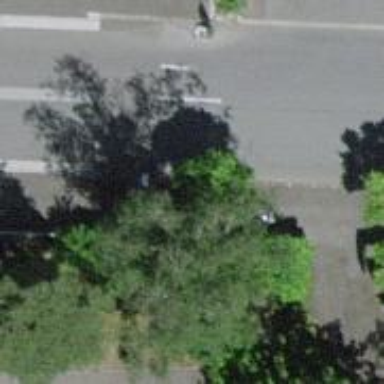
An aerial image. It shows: Broadleaved tree found on street.